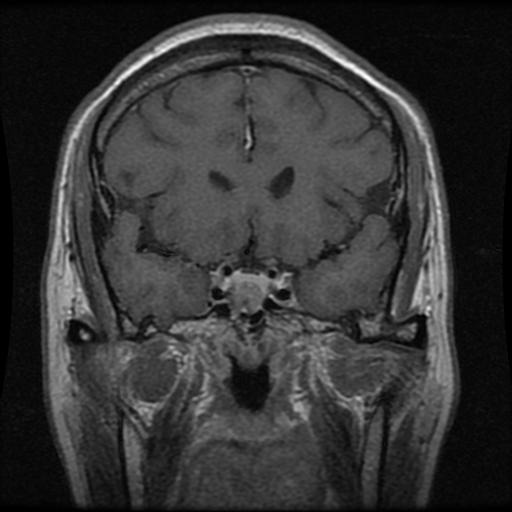
Label: pituitary